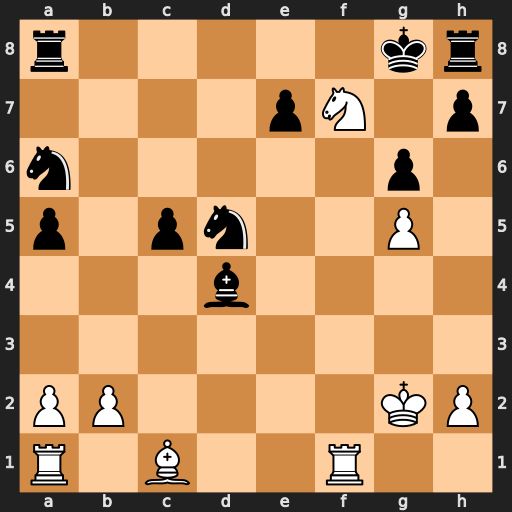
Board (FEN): r5kr/4pN1p/n5p1/p1pn2P1/3b4/8/PP4KP/R1B2R2
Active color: w
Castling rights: -
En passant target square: -
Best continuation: Nh6+ Kg7 Rf7#